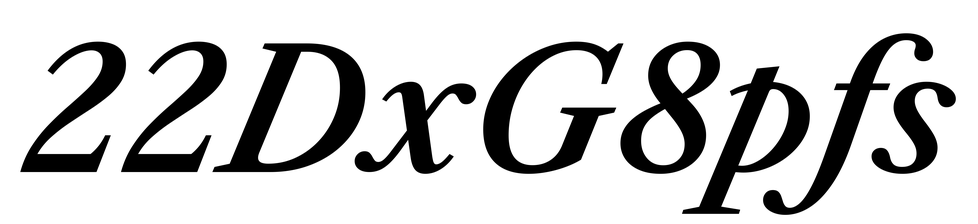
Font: LibreCaslonText-Italic_SemiBold_Italic